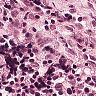
Metastatic tissue present: no